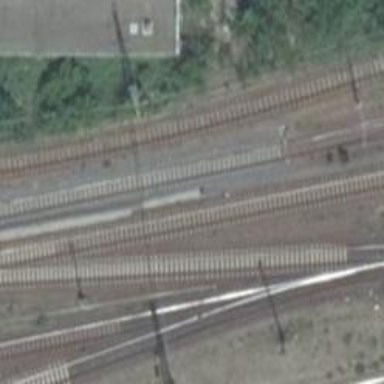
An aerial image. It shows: Abandoned railway.